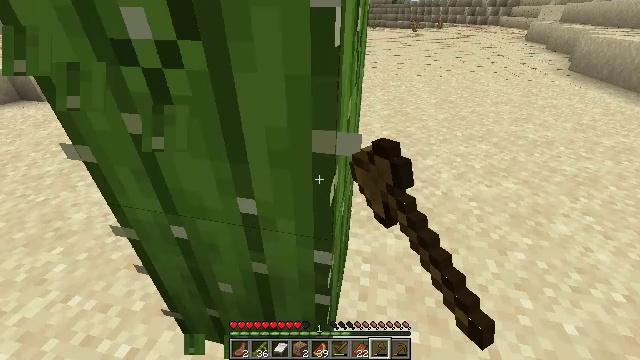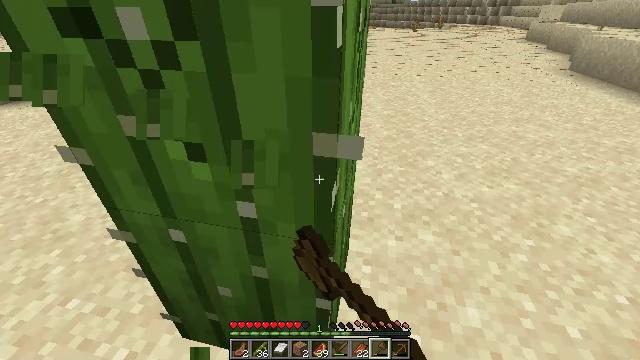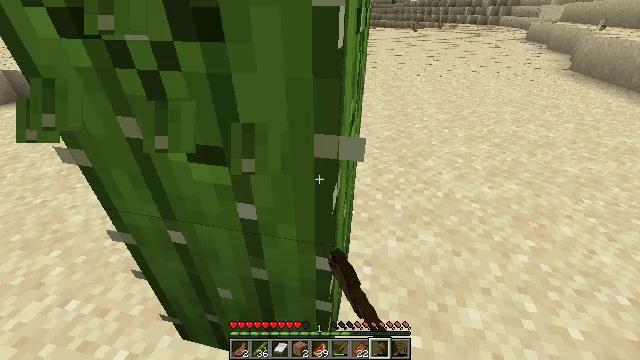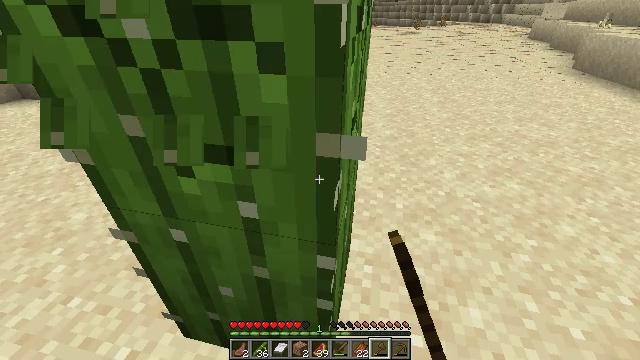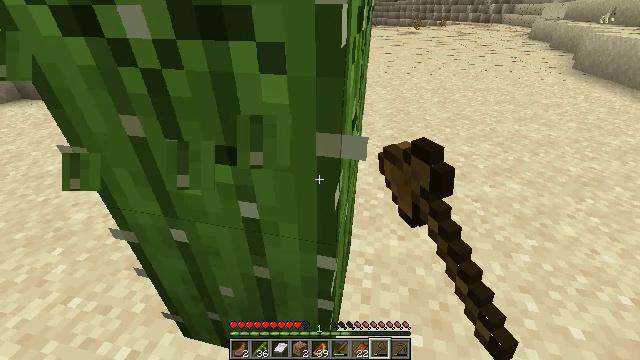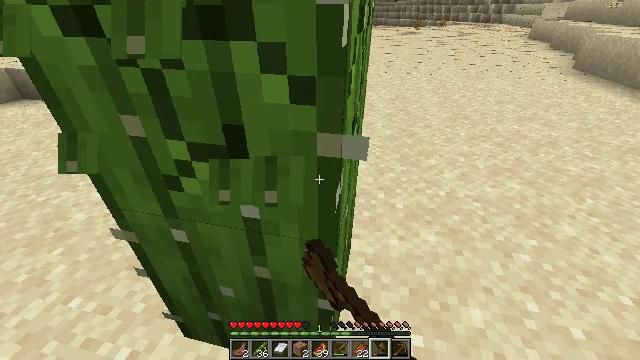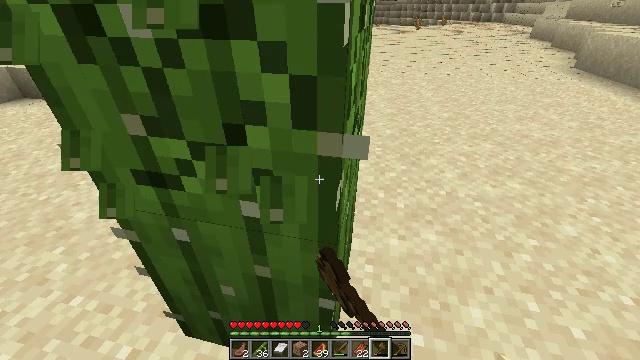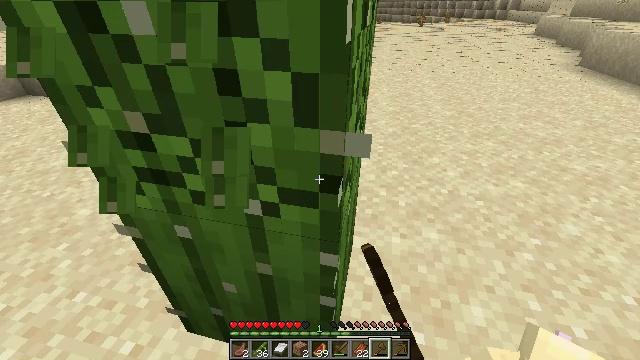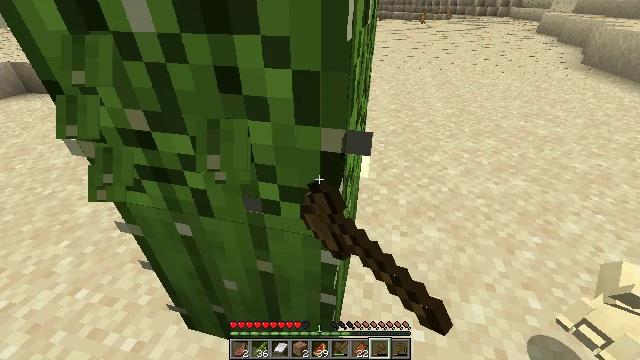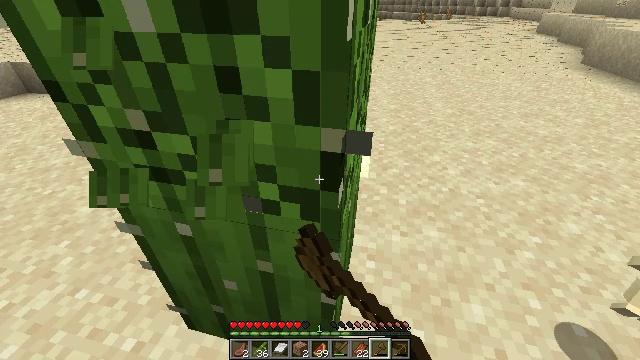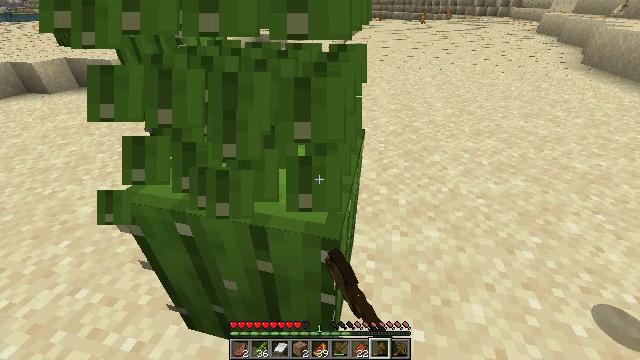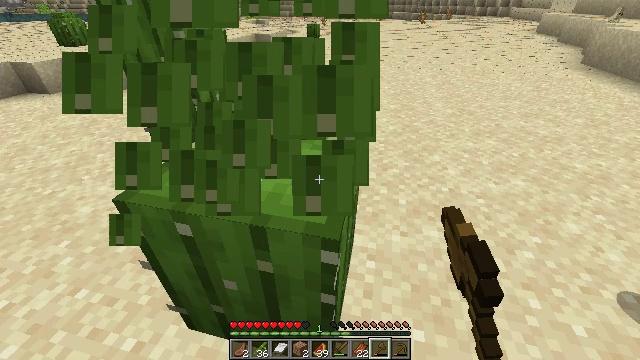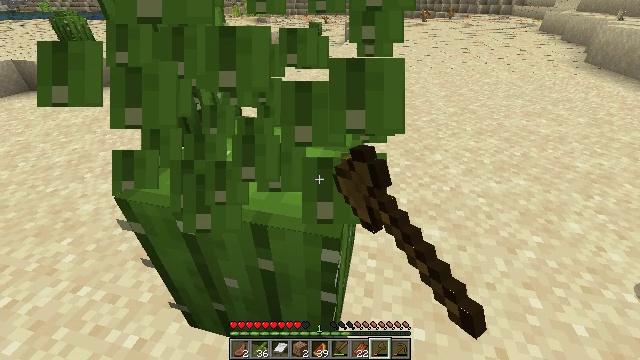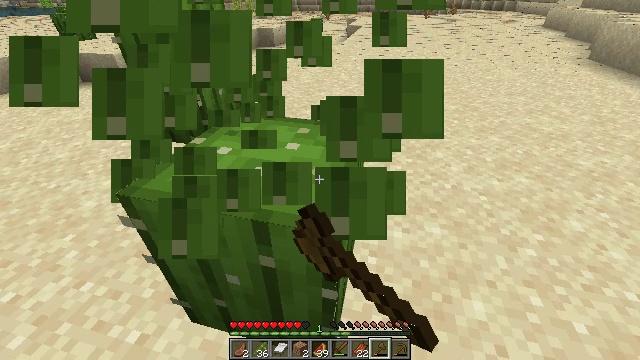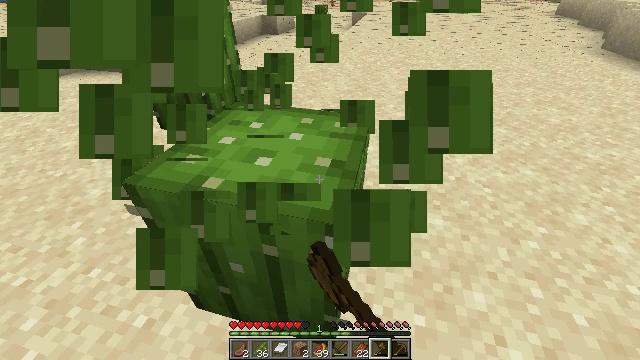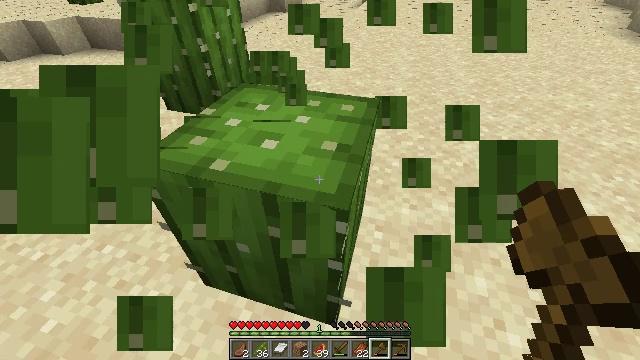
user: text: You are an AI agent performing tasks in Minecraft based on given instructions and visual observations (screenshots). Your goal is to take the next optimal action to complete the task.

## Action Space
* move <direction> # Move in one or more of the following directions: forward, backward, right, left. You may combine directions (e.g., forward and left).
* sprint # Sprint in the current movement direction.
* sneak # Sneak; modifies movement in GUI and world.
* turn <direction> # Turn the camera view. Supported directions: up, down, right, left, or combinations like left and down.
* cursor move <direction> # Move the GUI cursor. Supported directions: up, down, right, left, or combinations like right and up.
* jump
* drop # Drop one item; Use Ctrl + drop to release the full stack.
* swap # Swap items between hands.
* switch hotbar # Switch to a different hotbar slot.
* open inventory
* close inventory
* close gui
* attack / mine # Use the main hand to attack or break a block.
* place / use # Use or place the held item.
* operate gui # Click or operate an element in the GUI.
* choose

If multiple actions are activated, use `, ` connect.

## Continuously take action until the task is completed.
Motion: motion action
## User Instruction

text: Gather cactus by attacking it.
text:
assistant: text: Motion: attack / mine
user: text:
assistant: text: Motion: attack / mine
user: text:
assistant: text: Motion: attack / mine
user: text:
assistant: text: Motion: attack / mine
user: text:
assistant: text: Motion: attack / mine
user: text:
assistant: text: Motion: attack / mine
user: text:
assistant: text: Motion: attack / mine
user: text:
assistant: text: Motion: attack / mine
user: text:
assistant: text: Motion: attack / mine
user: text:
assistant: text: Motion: attack / mine
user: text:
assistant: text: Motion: attack / mine
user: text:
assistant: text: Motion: attack / mine
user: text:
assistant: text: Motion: attack / mine
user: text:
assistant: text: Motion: turn down, attack / mine
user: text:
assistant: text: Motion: turn left and down, attack / mine
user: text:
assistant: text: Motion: turn left and down, attack / mine
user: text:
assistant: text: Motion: turn down, attack / mine
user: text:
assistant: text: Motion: attack / mine
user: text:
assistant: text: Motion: attack / mine
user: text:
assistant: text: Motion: attack / mine
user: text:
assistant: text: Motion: attack / mine
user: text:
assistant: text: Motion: attack / mine
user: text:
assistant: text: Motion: attack / mine
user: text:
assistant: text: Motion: attack / mine
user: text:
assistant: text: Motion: attack / mine
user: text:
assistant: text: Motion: attack / mine
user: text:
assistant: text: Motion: attack / mine
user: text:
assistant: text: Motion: attack / mine
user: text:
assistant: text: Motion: attack / mine
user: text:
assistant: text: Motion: attack / mine